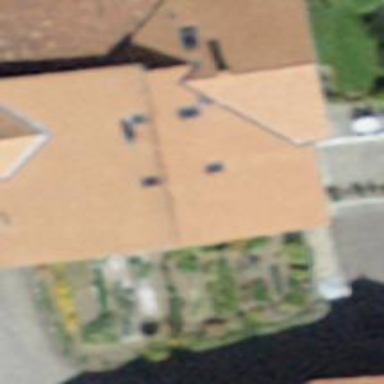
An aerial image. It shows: Residential building.